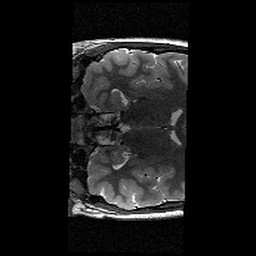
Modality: T2w
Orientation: coronal
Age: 12
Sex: female
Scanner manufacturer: siemens
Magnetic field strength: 3 T
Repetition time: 9.23 s
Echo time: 0.067 s